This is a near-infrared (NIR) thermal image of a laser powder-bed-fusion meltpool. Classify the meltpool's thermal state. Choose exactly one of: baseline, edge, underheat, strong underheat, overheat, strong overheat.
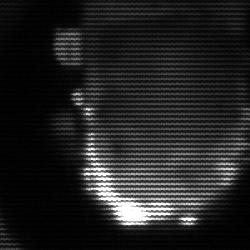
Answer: baseline